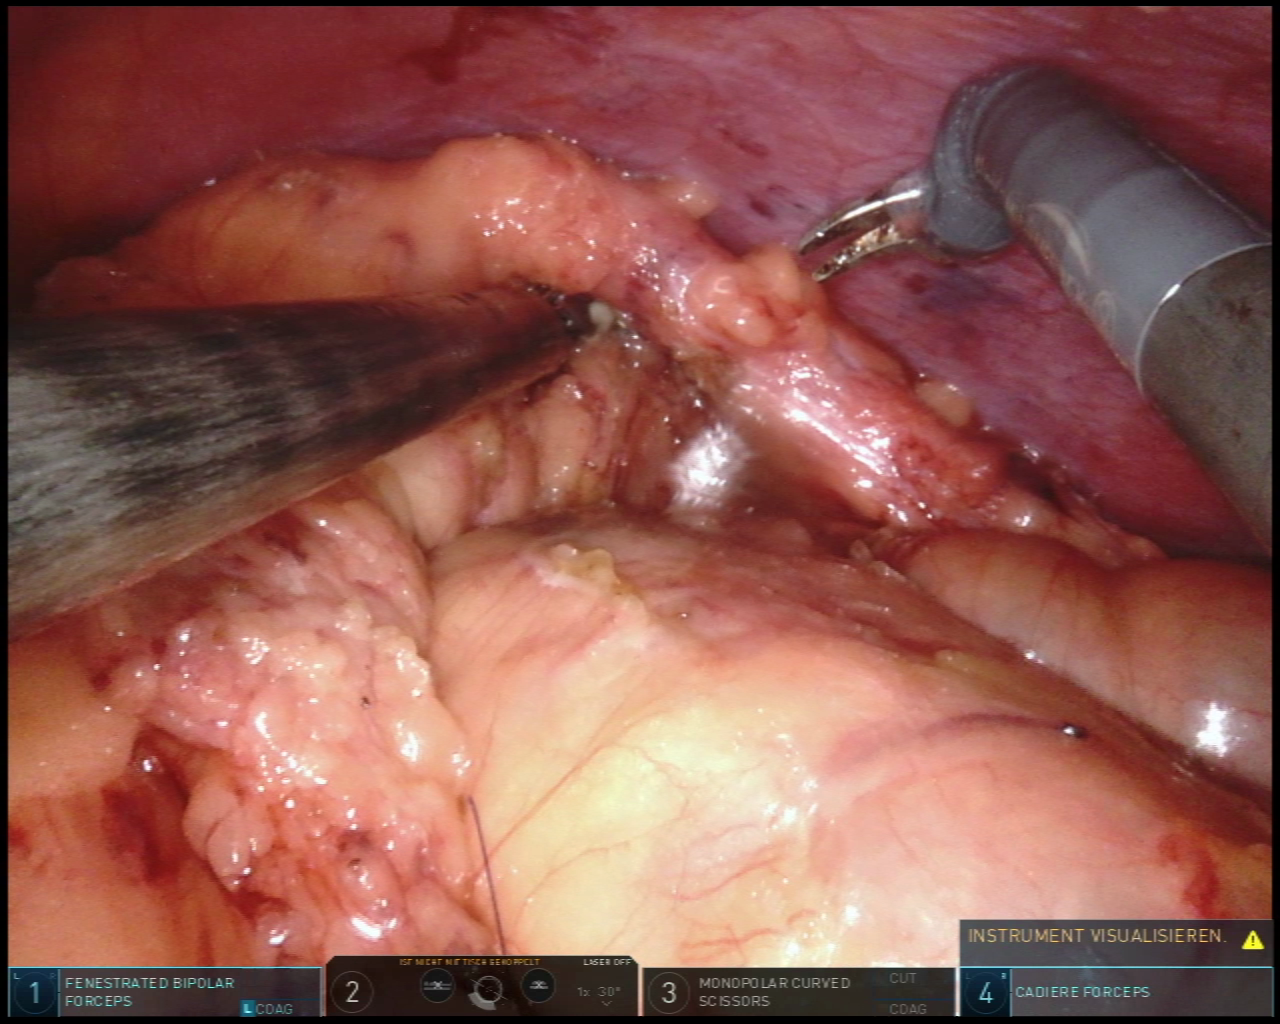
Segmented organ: abdominal_wall
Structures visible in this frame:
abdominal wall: yes
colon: yes
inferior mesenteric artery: no
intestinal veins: no
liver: no
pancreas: no
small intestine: no
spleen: no
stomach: no
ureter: no
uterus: no
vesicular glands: no